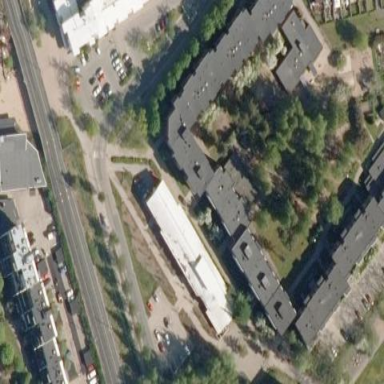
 housing clinic specializing in healthcare services."